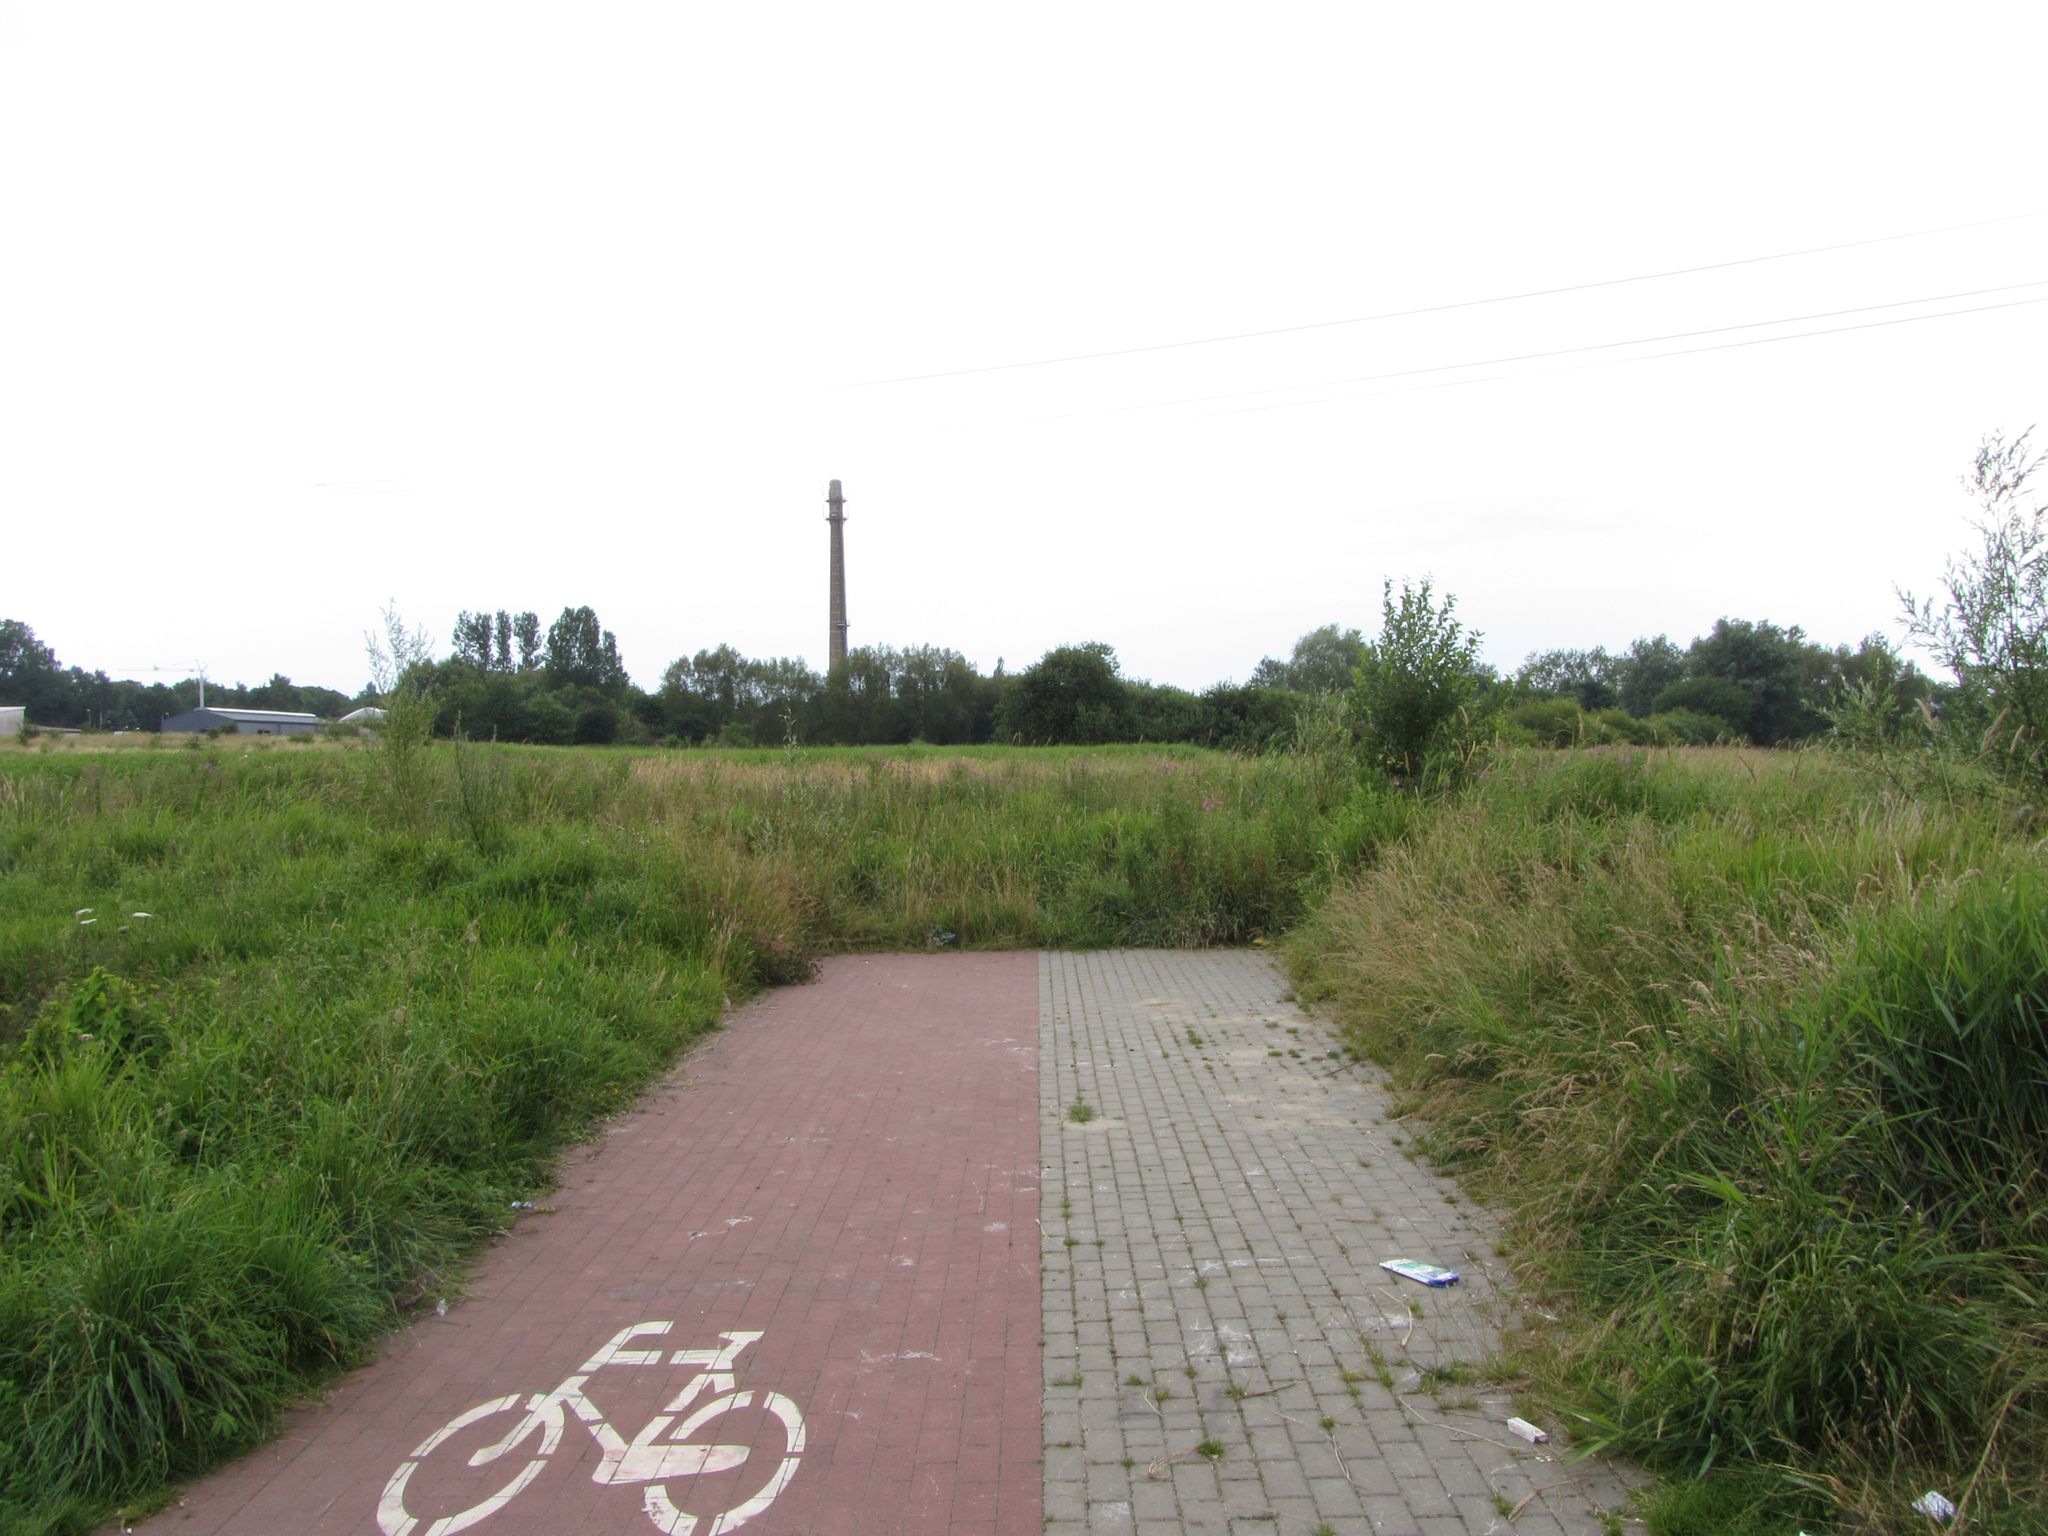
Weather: clear
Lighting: day
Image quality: slightly poor
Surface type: cycling surface
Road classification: cycleway
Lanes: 2
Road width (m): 1.2
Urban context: dense urban cluster
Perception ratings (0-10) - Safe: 1.93, Lively: 0.84, Beautiful: 5.32, Boring: 3.75, Depressing: 2.84, Wealthy: 3.06